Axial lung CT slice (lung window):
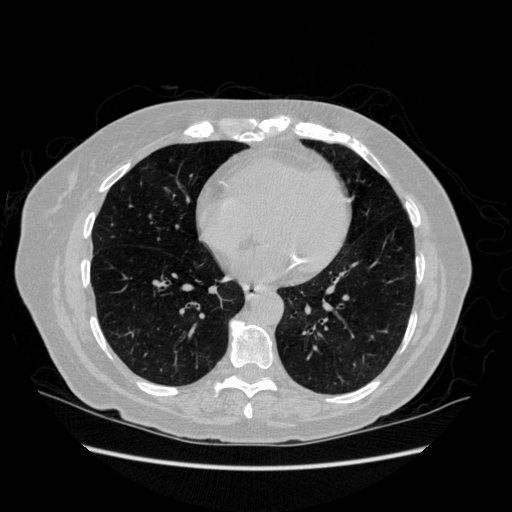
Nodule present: no